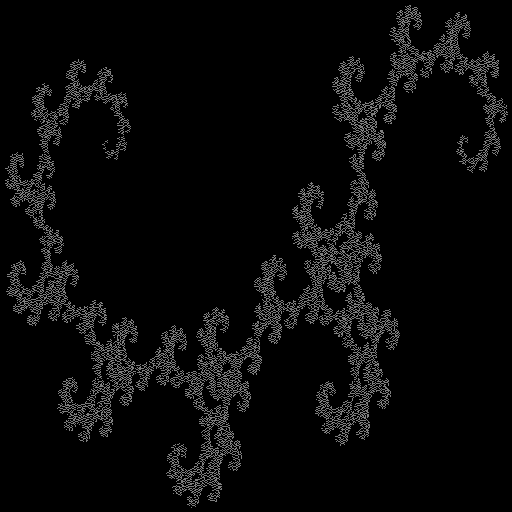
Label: gold_dragon